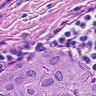
Metastatic tissue present: yes